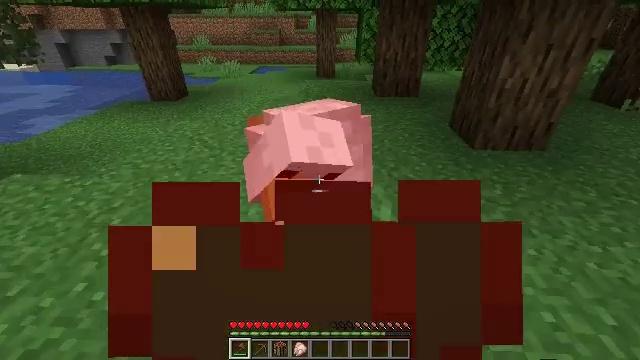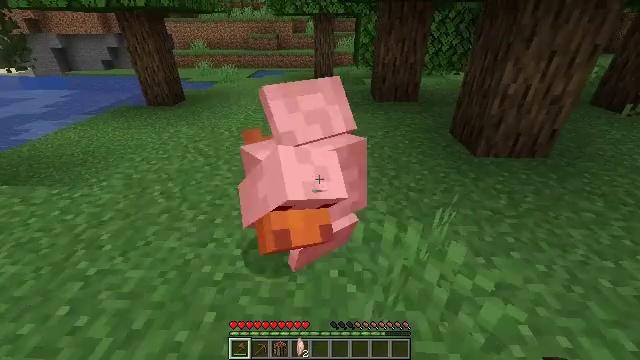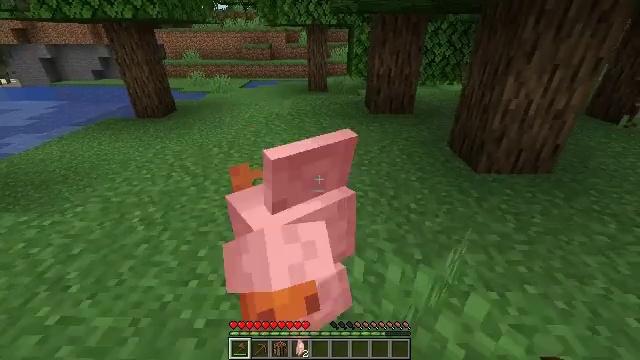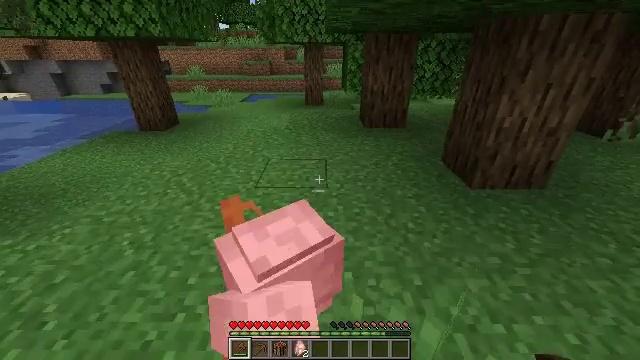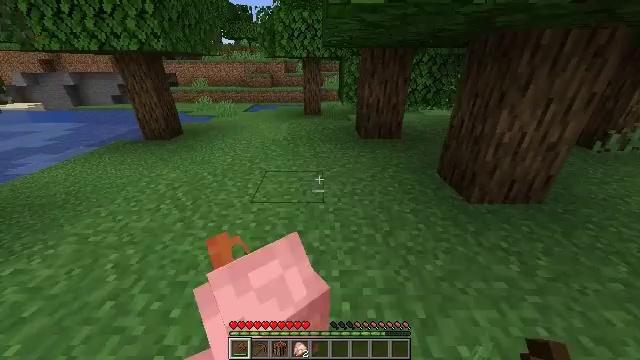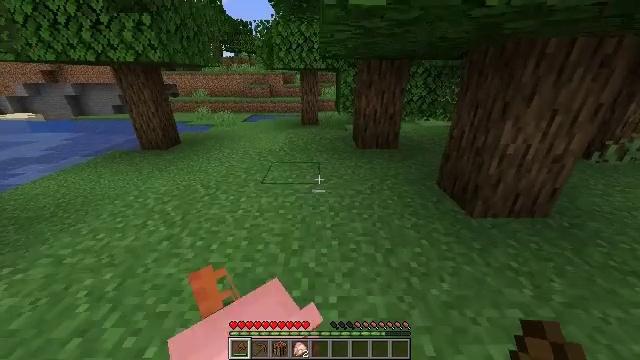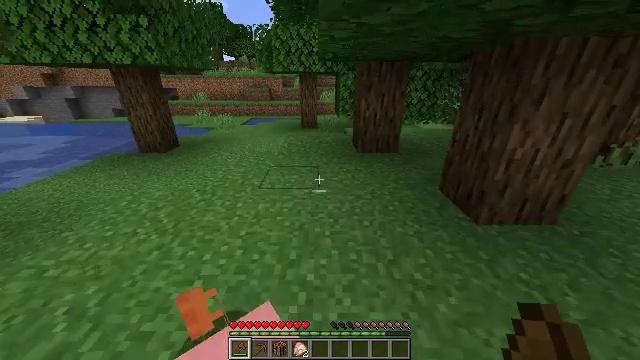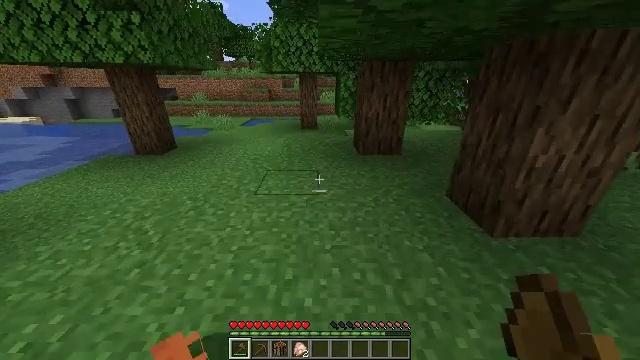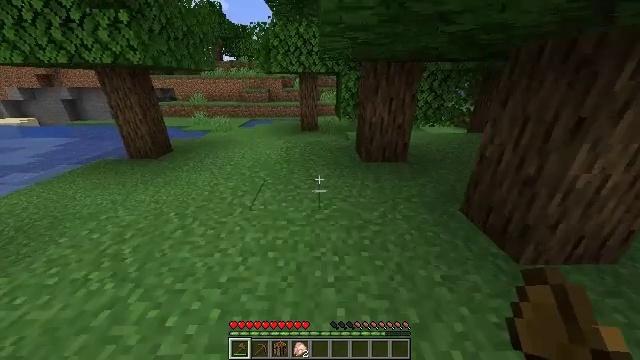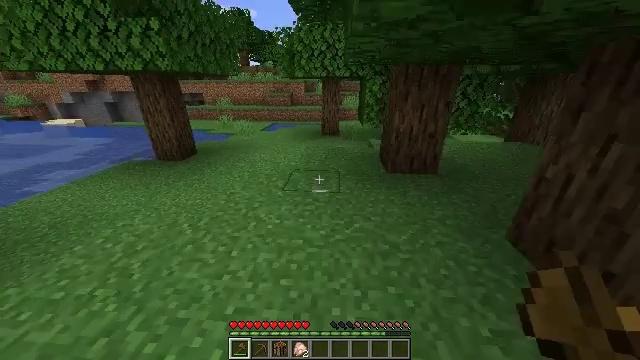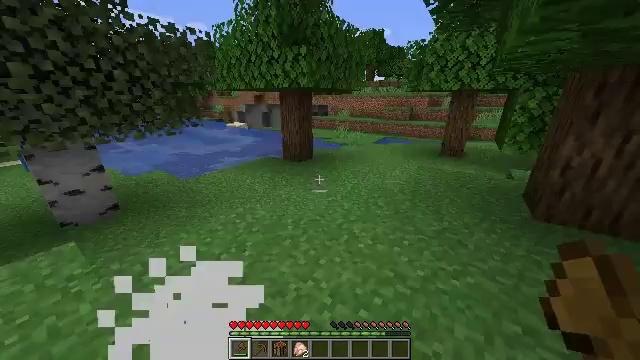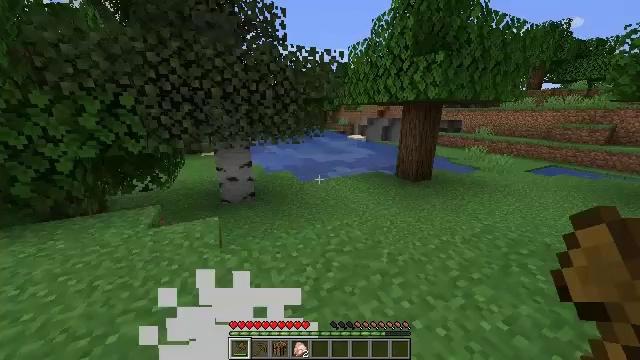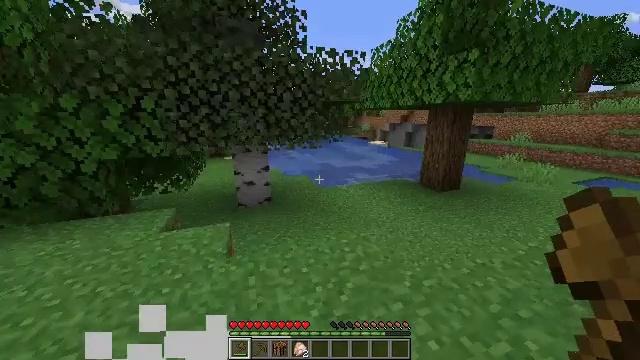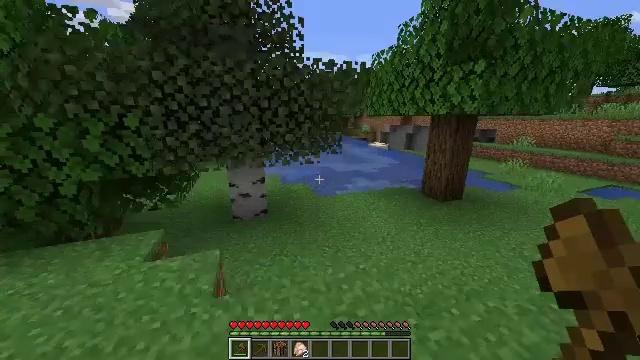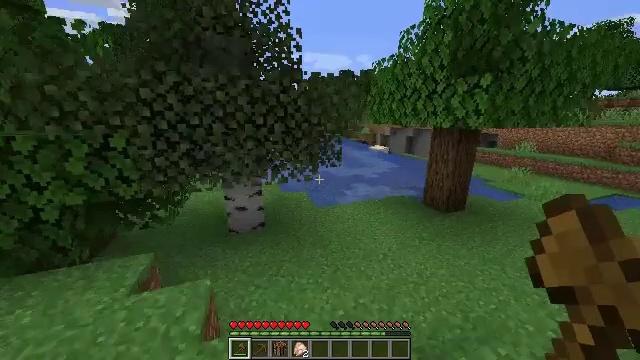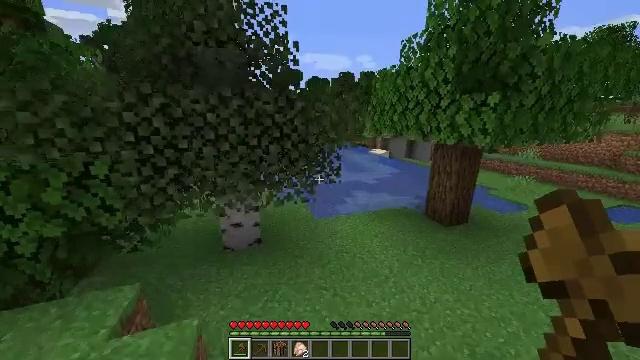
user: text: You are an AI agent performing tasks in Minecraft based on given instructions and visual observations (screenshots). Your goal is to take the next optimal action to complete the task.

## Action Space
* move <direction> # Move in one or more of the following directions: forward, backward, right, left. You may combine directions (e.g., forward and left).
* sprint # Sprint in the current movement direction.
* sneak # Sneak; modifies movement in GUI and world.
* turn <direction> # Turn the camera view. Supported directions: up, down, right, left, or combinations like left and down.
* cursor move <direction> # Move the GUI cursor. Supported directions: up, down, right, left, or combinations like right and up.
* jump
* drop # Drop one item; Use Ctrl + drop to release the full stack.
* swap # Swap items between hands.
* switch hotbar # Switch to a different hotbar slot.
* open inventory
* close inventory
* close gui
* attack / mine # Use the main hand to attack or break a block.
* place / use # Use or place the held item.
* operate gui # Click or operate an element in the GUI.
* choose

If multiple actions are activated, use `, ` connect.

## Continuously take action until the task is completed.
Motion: motion action
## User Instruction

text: Combat the chicken.
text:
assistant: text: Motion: move forward
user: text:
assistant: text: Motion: move forward, sprint, turn right and up
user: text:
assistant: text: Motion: move forward, sprint, turn up
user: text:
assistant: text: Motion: move forward, sprint
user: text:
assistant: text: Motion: move forward, sprint, turn up
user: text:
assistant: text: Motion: move forward, sprint
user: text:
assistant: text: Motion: move forward, sprint
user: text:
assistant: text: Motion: move forward, sprint
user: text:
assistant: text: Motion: move forward, sprint, turn left
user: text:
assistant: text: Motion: move forward, sprint, turn left and up
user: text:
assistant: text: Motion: move forward, sprint, turn left and up
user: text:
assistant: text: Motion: move forward, sprint, turn left and up
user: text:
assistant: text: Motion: move forward, sprint, jump
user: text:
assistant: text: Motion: move forward, sprint, jump
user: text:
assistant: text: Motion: move forward, sprint, jump
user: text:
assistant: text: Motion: move forward, sprint, jump
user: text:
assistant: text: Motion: move forward, sprint, jump
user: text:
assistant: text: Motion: move forward, sprint, jump
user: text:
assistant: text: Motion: move forward, sprint, jump
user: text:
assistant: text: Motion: move forward, sprint
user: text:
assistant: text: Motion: move forward, sprint
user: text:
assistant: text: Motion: move forward, sprint
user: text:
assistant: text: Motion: move forward, sprint
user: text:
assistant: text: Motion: move forward, sprint
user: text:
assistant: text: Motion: move forward, sprint
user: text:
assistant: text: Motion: move forward, sprint
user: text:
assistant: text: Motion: move forward, sprint
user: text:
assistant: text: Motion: move forward, sprint
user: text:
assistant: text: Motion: move forward, sprint, turn left
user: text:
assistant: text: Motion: move forward, sprint, turn left